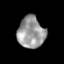
Tissue: prostate
Cell type: Epithelial cells
Senescence score: 0.3423
Nuclear area (px): 839
Mean DAPI intensity: 152.702